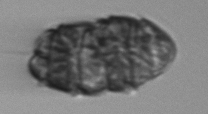
Label: Margalefidinium